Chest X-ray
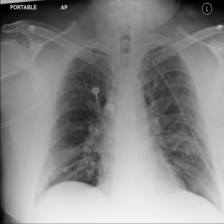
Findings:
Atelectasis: negative
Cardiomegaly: negative
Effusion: negative
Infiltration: negative
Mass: negative
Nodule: negative
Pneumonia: negative
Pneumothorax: positive
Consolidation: negative
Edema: negative
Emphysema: negative
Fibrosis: negative
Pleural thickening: negative
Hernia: negative